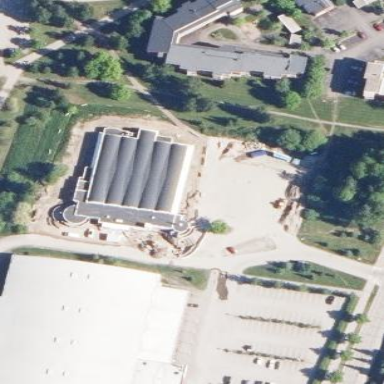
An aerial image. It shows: Building housing bowling alley.